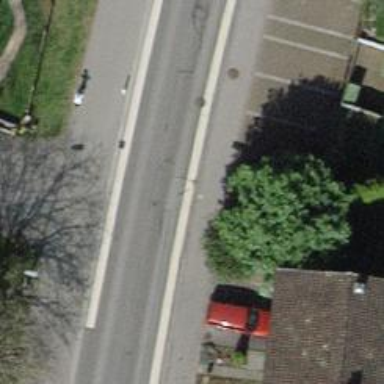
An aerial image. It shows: Bus stop with platform for public transport.